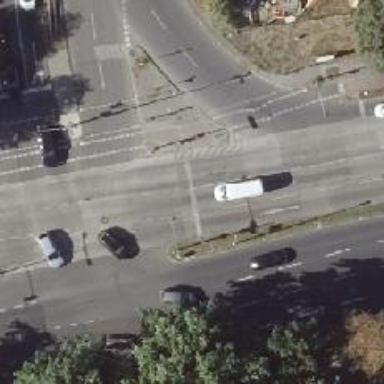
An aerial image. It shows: Primary highway with concrete surface. It includes dedicated lane for buses on the right.